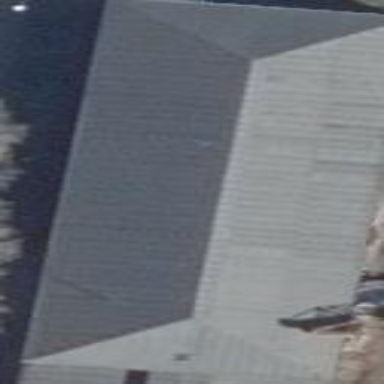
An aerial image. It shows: Building with roof made of tar paper.